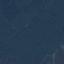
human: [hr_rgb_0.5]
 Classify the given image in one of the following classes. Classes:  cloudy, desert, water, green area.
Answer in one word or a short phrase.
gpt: green area